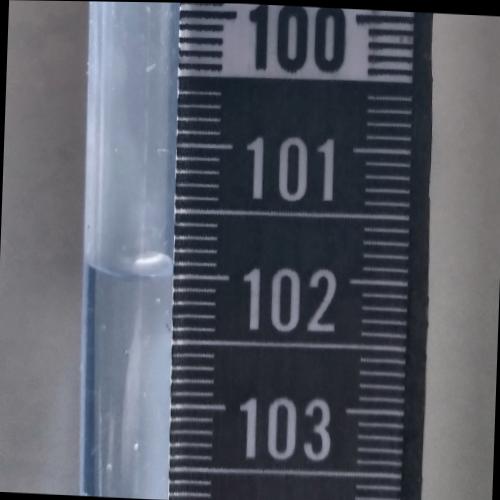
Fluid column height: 102.0 cm